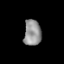
Tissue: lung
Cell type: Endothelial cells
Senescence score: 0.2333
Nuclear area (px): 437
Mean DAPI intensity: 146.924